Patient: sex F, age 59
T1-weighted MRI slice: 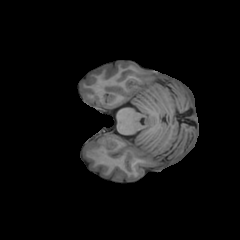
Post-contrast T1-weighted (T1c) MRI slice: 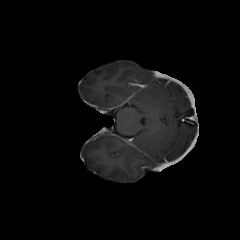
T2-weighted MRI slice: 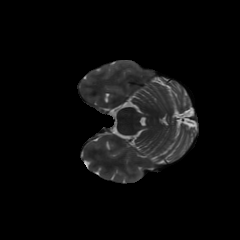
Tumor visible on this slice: no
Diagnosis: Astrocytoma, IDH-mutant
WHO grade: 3